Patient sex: M
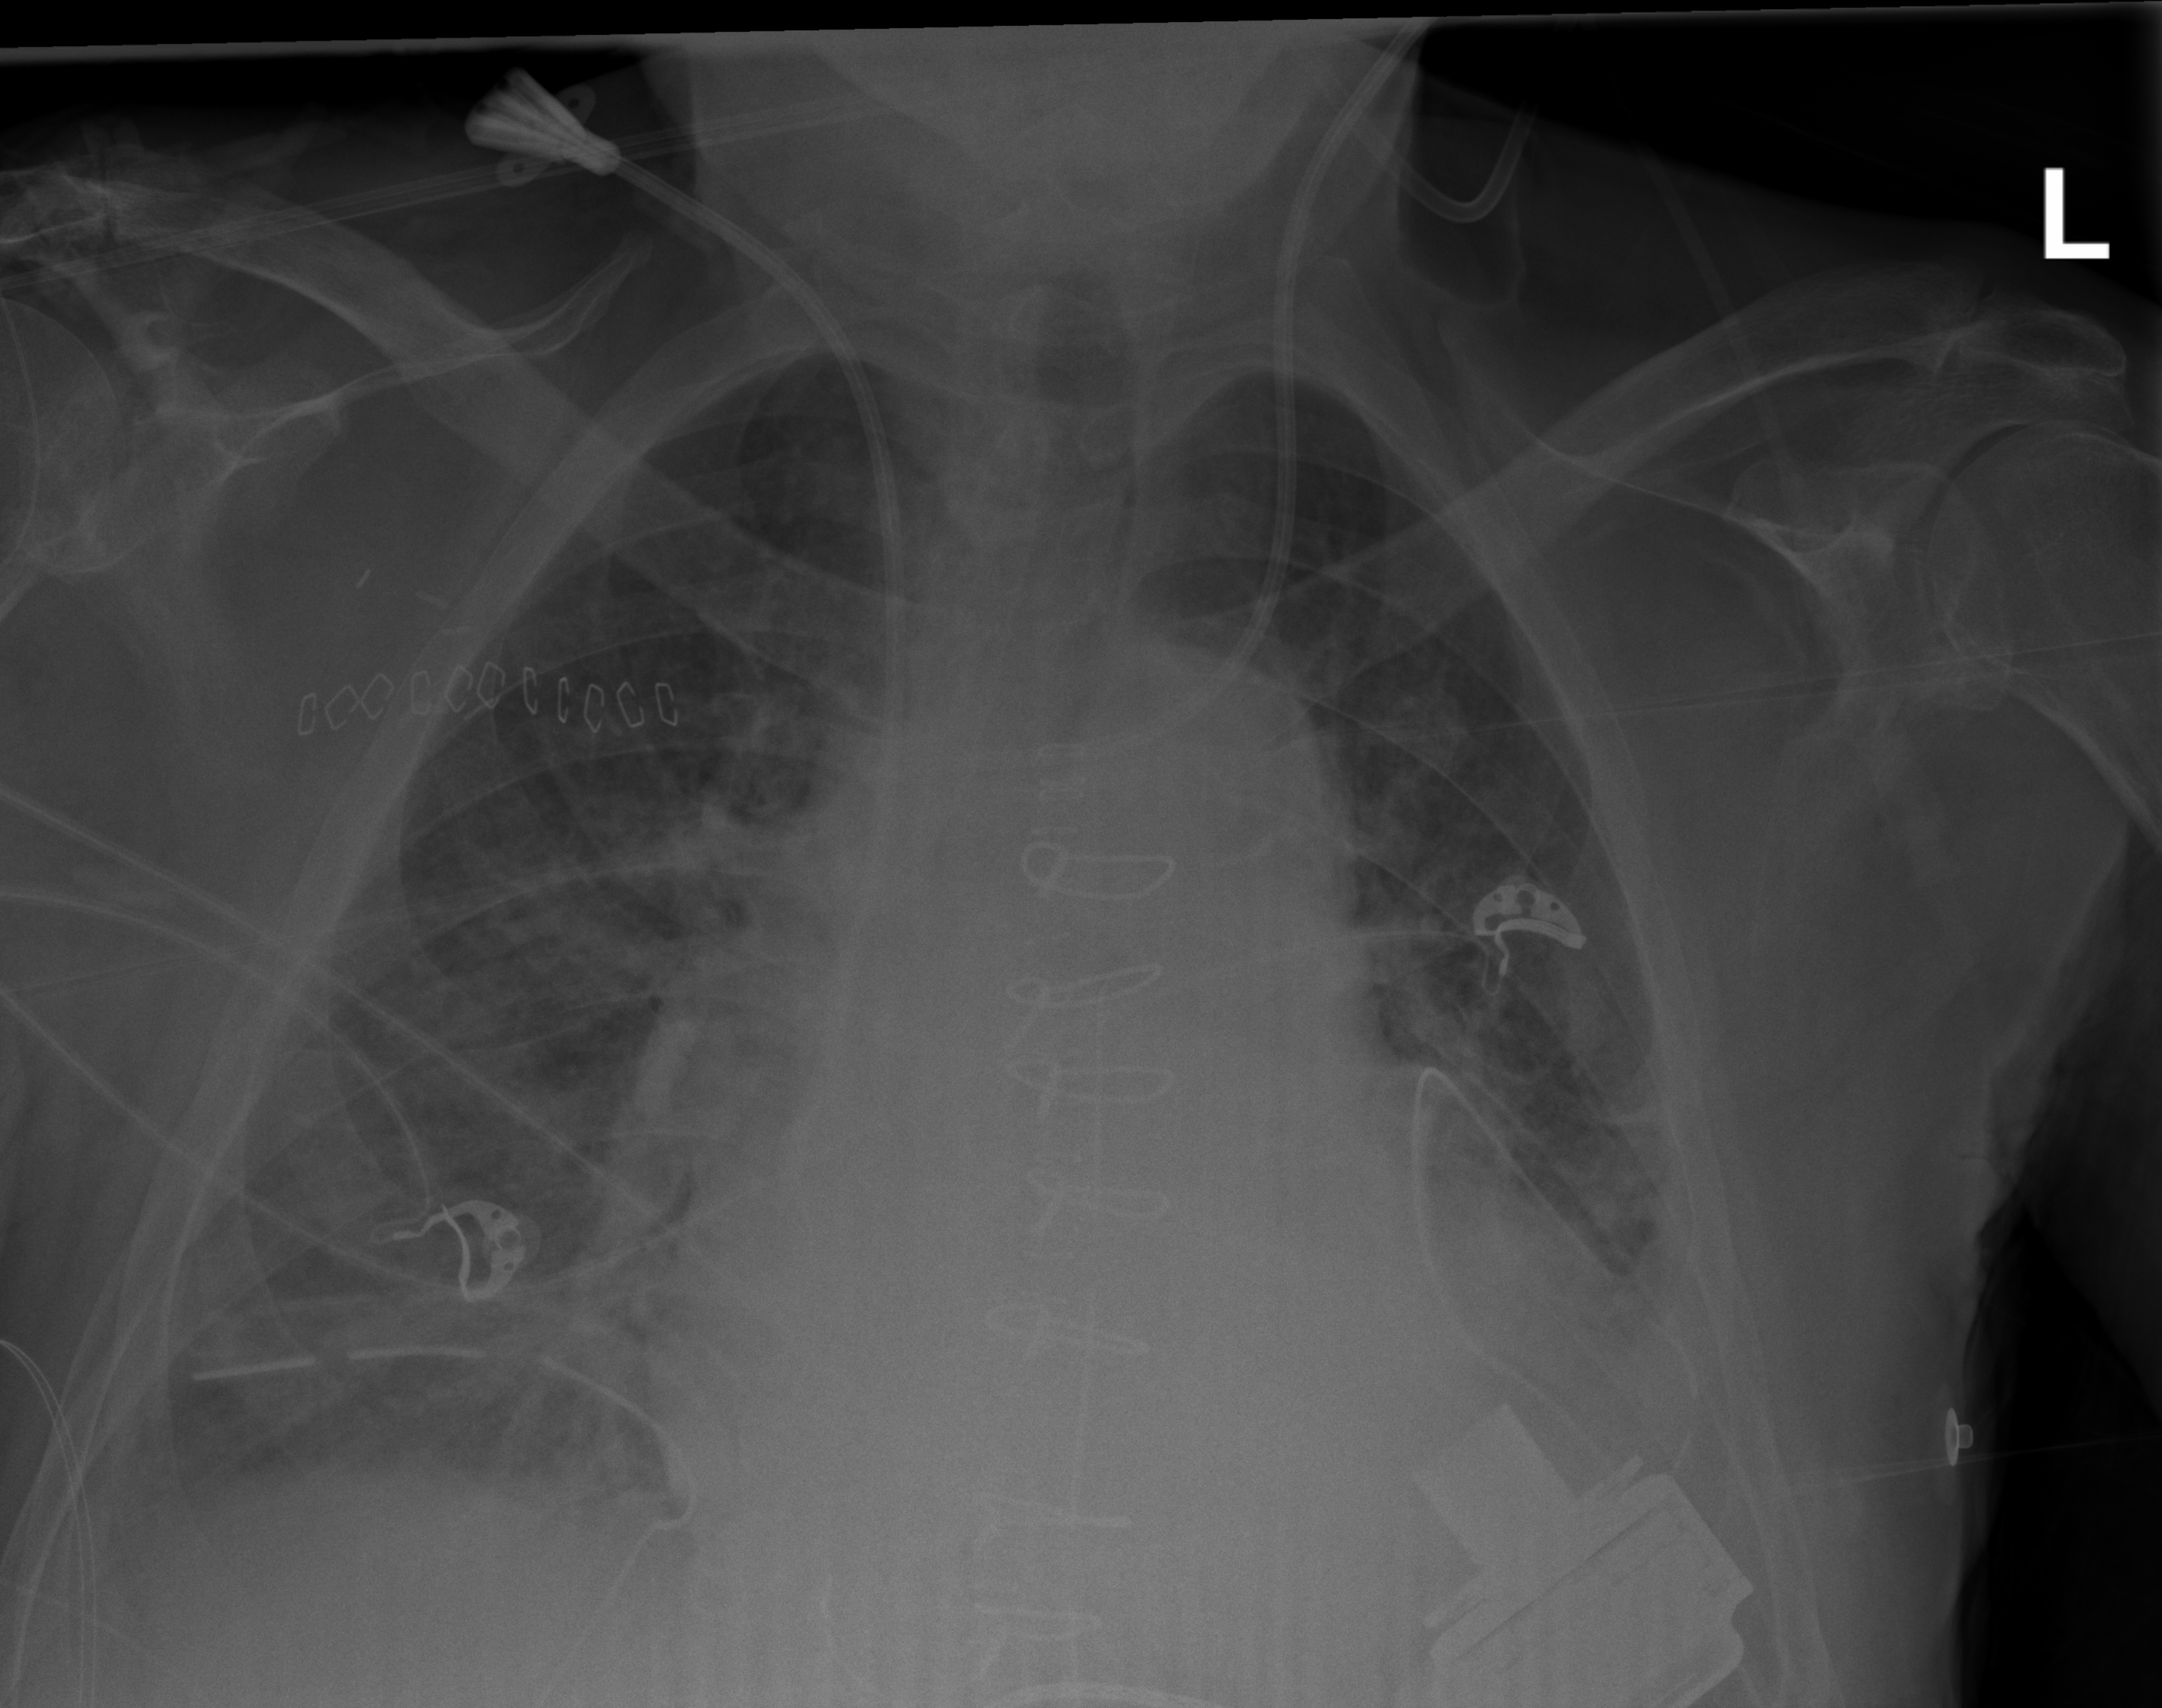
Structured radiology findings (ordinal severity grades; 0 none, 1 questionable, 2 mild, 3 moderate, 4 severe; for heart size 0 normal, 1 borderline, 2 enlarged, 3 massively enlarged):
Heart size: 2
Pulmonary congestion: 2
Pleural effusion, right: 2
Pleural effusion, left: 3
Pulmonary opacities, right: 3
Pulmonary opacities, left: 3
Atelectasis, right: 3
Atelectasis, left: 3